Question: I have listview control. I need to add semi-transparent button with image to listview. Something like this:

I found <URL> that use semi-transparent buttons on the form. But when I transfer them to the ListView, they do not work.
Necessary to use .net 2.0 framework.
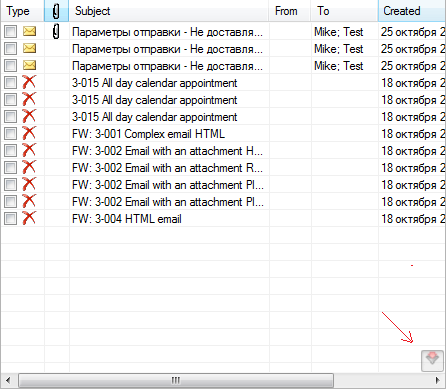
Answer: I found some solution.
<URL>
I inherit my TransparentToggleButton class from TranspControl class:
'''
public class TransparentToggleButton : TranspControl
{
private Image _normalState;
private Image _mouseUpState;
private Image _activateState;
private bool _state;
private bool _mouseUnder;
public event EventHandler StateChanged;
public bool ToggleState
{
get { return _state; }
set
{
_state = value;
SetImage();
}
}
public void SetImages(Image normalState, Image mouseUpState, Image activateState)
{
BackImage = normalState;
_normalState = normalState;
_mouseUpState = mouseUpState;
_activateState = activateState;
}
protected override void OnMouseClick(MouseEventArgs e)
{
base.OnMouseClick(e);
if (e.Button == MouseButtons.Left)
{
_state = !_state;
if (StateChanged != null)
StateChanged(this, e);
SetImage();
}
}
protected override void OnMouseEnter(EventArgs e)
{
base.OnMouseEnter(e);
_mouseUnder = true;
SetImage();
}
protected override void OnMouseLeave(EventArgs e)
{
base.OnMouseLeave(e);
_mouseUnder = false;
SetImage();
}
private void SetImage()
{
try
{
if (_state)
BackImage = _activateState;
else
BackImage = _mouseUnder ? _mouseUpState : _normalState;
}
catch (Exception)
{
}
}
}
'''
Function SetImages loads the 3 images that used for normal state, normal state when cursor over the button, activate state.
Besides need catch <URL> TransparentToggleButton.